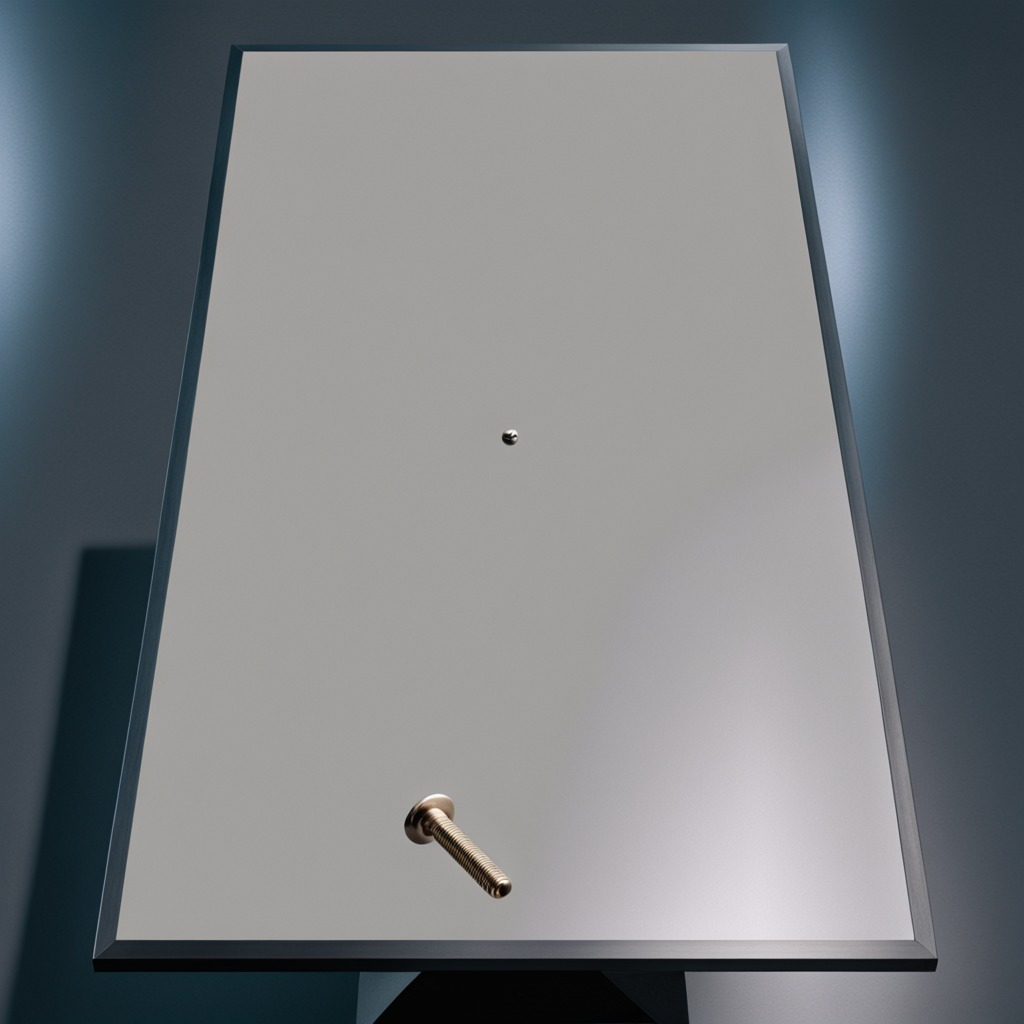
A metal screw is lying on the tabletop.